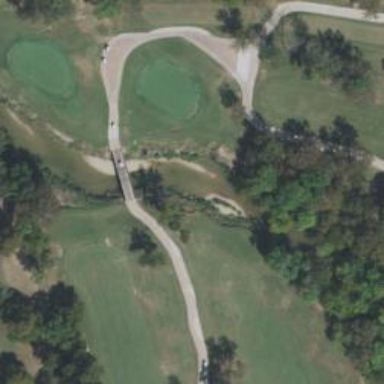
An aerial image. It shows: Bridge on golf cart path.